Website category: movie
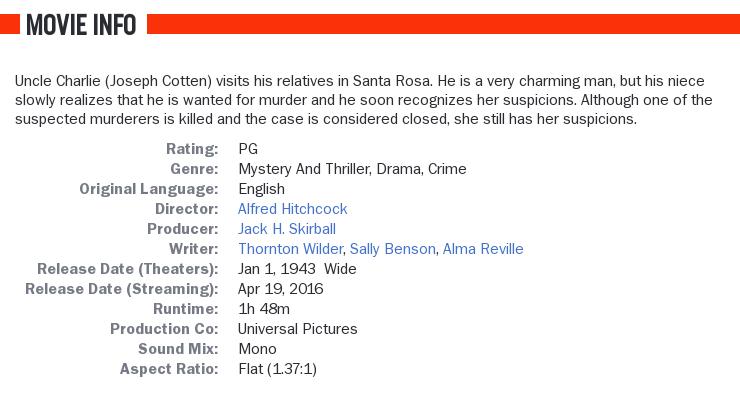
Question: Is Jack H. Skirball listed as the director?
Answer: no

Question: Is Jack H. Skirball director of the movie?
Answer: no

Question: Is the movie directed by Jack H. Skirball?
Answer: no

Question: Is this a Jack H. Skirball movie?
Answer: no

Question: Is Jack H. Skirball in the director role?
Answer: no

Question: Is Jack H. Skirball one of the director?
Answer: no

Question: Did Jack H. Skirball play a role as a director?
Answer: no

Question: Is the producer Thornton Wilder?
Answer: no

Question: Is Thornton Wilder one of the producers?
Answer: no

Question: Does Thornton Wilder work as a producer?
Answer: no

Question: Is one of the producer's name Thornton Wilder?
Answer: no

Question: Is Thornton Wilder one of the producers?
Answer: no

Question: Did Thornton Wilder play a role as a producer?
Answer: no

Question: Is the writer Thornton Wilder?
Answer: yes

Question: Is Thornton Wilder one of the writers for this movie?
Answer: yes

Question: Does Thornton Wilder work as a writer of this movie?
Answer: yes

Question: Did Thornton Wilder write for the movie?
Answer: yes

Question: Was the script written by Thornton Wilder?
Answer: yes

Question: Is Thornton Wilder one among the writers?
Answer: yes

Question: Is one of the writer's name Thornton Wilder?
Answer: yes

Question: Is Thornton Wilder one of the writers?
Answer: yes

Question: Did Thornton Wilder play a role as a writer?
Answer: yes

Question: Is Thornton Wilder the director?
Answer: no

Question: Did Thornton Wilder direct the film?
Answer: no

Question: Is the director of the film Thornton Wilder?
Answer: no

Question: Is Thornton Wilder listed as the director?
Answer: no

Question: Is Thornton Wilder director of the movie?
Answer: no

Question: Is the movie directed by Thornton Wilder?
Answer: no

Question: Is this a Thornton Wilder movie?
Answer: no

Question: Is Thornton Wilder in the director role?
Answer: no

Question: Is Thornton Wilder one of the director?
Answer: no

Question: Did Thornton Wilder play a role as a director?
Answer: no

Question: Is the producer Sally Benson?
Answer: no

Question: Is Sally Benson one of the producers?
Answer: no

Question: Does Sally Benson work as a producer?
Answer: no

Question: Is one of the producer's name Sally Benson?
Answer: no

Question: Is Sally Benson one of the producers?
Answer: no

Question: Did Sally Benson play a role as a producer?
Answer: no

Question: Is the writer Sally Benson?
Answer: yes

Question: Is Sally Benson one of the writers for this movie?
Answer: yes

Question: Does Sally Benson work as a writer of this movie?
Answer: yes

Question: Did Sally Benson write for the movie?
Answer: yes

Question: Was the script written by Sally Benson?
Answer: yes

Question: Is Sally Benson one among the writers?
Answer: yes

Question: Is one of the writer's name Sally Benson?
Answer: yes

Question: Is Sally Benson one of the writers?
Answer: yes

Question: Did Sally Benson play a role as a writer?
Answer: yes

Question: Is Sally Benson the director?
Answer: no

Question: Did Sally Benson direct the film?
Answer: no

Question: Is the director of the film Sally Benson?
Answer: no

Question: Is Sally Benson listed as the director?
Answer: no

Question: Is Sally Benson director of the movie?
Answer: no

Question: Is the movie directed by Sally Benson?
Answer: no

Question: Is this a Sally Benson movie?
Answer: no

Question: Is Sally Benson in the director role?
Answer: no

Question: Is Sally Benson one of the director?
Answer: no

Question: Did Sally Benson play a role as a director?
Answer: no

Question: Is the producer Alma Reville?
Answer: no

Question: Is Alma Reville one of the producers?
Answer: no

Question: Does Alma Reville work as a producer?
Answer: no

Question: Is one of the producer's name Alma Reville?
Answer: no

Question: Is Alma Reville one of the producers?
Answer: no

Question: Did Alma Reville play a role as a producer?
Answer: no

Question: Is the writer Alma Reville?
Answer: yes